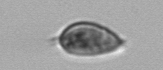
Label: Prorocentrum_triestinum